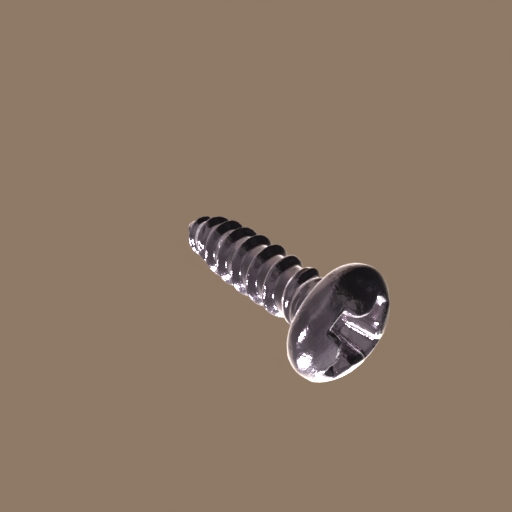
Label: screw